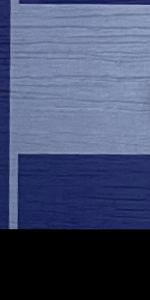
Label: Empty